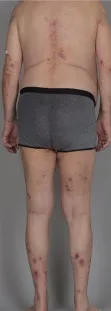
2 months after addition of omalizumab therapy to his therapy protocol.
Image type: medical_photograph (skin_photograph)